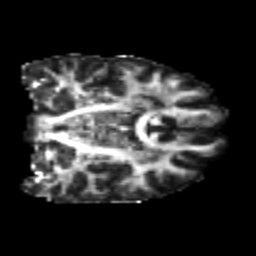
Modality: FA
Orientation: coronal
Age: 26
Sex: female
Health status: healthy
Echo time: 0.074 s